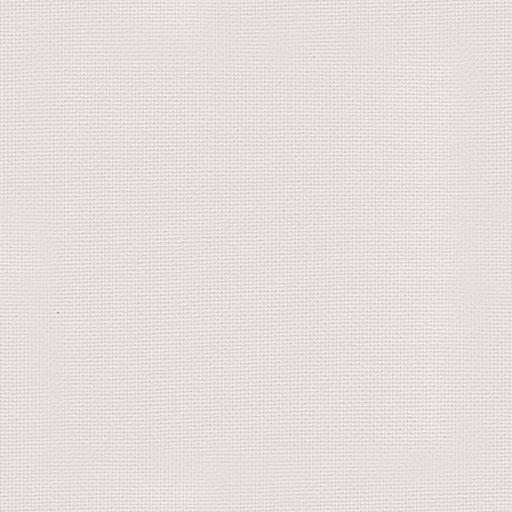
Tags: cloth fabric white wool